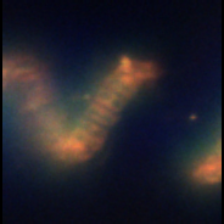
Taxon: Chaetoceros
Group: Diatoms